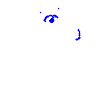
Particle: pion